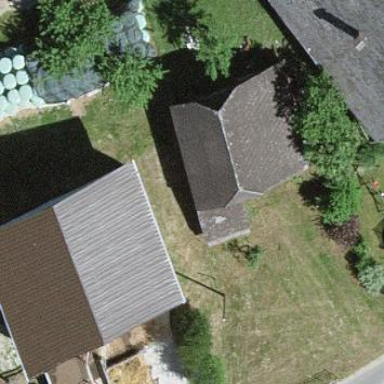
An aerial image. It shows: Barn.